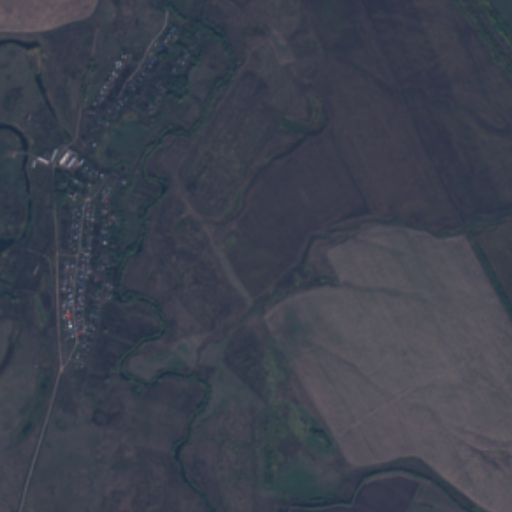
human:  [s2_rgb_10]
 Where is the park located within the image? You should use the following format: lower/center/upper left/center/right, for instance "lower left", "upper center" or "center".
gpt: The park is located in the center left of the image.
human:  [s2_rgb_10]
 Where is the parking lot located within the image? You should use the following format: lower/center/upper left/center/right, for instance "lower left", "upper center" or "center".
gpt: The parking lot is located in the center left of the image.
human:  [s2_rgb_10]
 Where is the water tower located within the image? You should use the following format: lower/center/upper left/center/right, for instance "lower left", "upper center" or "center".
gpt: The water tower is located in the center left of the image.
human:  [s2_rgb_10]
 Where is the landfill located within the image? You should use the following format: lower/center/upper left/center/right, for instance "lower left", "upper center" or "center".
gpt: There is no landfill in the image.